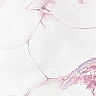
Metastatic tissue present: no